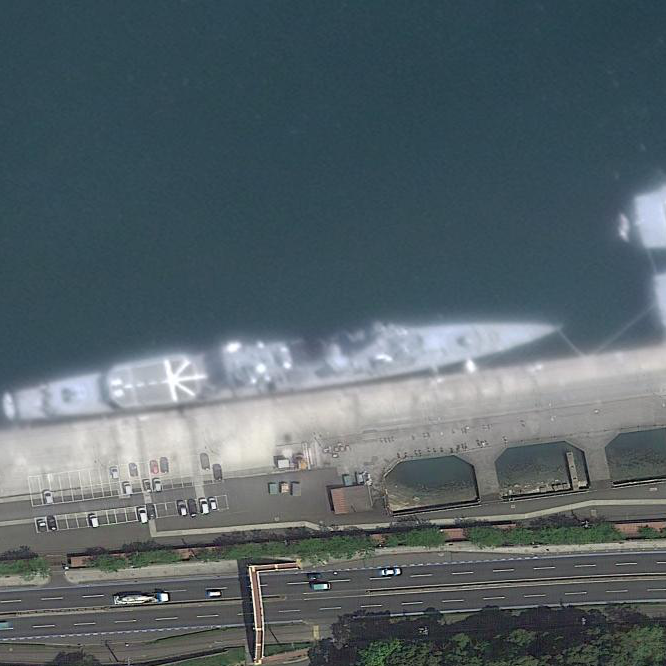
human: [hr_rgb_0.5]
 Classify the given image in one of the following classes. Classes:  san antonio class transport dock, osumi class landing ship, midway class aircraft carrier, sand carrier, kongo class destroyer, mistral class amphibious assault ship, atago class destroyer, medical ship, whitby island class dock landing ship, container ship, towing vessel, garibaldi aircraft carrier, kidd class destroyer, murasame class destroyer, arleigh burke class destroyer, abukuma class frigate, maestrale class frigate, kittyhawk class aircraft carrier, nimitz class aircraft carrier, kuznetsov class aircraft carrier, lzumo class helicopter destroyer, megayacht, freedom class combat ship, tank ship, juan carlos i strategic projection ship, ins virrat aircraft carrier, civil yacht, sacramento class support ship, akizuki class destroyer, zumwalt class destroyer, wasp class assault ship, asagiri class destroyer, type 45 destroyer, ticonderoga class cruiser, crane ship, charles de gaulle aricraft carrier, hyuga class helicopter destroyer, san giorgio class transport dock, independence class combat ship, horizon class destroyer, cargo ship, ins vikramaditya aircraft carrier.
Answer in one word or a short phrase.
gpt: Abukuma class frigate